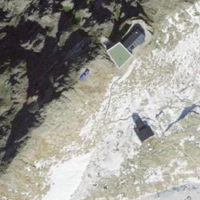
EUNIS habitat code: 48
Species observed at this site:
Parnassia palustris